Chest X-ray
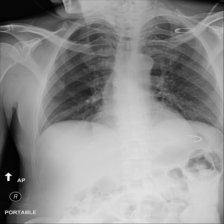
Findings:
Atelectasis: negative
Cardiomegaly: negative
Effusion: negative
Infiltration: negative
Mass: negative
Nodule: negative
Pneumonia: negative
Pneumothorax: negative
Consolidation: negative
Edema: negative
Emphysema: negative
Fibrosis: negative
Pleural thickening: negative
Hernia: negative